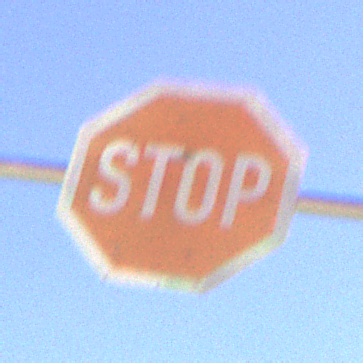
Verkehrszeichen: Stop
Umgebung: Outdoor, Nature
Tageszeit: Midday
Wetter: Clear
Licht: Natural
Jahreszeit: NotSpecified
Kontrast: HighContrast